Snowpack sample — Snodgrass Mountain, Crested Butte, Colorado (2/4/25, 12:06 PM MST)
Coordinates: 38.923, -106.968
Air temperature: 35 °F
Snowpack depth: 80 cm
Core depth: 20 cm
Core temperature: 33.8 °F
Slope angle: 14°, slope face: 78°
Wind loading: low
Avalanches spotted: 0
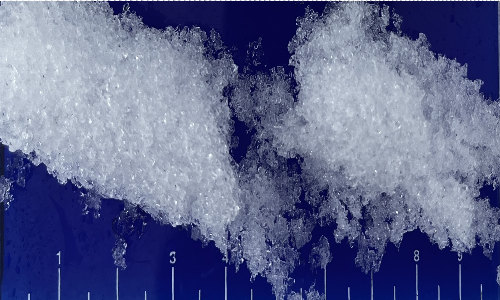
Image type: core
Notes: No avalanches nearby, unusually warm weather for the last month reported by residents, Collected 25 yards from treeline